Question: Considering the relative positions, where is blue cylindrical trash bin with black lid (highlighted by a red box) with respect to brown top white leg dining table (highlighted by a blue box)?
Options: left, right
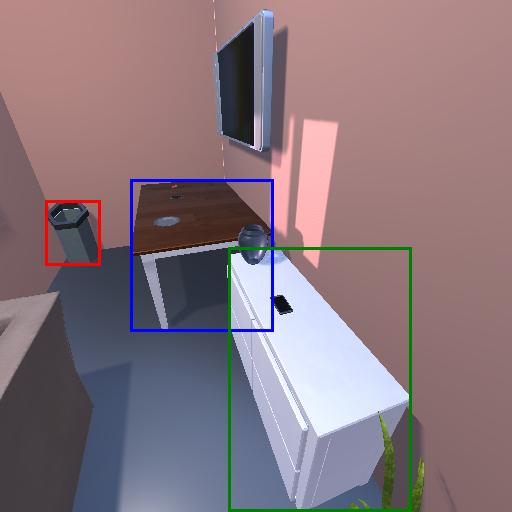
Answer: left